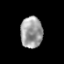
Tissue: prostate
Cell type: T cells
Senescence score: 0.3457
Nuclear area (px): 672
Mean DAPI intensity: 158.077